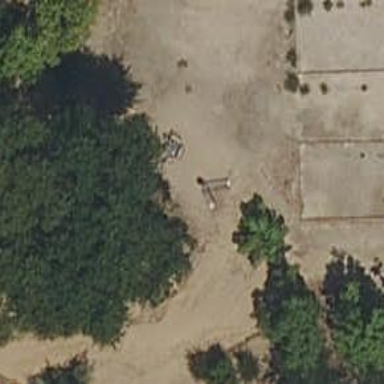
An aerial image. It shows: Picnic table located in leisure land area.